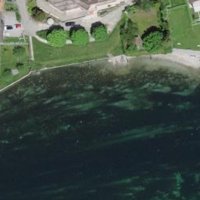
EUNIS habitat code: 14
Species observed at this site:
Tachybaptus ruficollis
Podiceps cristatus